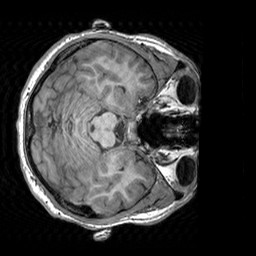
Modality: T1w
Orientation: axial
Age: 24
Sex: male
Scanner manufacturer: siemens
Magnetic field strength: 3 T
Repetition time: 2.3 s
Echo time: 0.00303 s